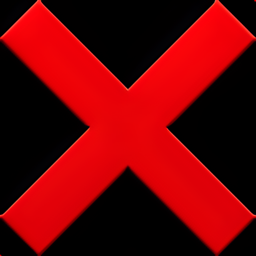
Name: cross mark
Emoji: ❌
Group: Symbols
Sub-group: other-symbol